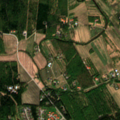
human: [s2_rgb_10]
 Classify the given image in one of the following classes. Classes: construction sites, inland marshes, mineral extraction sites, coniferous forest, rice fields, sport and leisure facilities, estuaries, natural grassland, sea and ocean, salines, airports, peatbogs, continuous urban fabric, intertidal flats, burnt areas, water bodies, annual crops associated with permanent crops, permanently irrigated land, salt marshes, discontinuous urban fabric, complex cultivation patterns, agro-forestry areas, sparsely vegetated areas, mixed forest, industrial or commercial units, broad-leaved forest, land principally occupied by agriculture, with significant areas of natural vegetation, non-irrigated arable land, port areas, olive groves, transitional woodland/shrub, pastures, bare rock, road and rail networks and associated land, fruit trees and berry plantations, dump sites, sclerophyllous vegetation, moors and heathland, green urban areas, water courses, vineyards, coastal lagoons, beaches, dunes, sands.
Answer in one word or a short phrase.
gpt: discontinuous urban fabric, land principally occupied by agriculture, with significant areas of natural vegetation, mixed forest